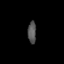
Tissue: skin
Cell type: Epithelial cells
Senescence score: 0.2113
Nuclear area (px): 180
Mean DAPI intensity: 83.439